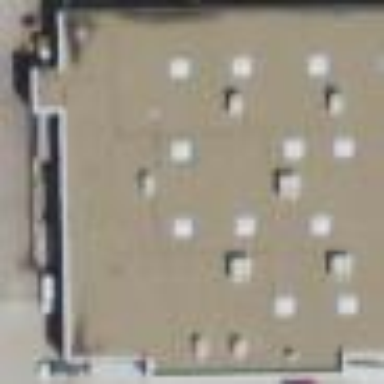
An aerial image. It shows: Retail building.